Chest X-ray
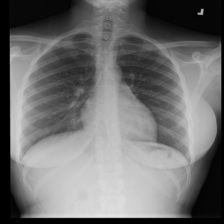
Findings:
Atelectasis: negative
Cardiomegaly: negative
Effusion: negative
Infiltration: positive
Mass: negative
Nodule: negative
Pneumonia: negative
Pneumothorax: negative
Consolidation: negative
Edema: negative
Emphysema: negative
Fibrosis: negative
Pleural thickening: negative
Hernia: negative